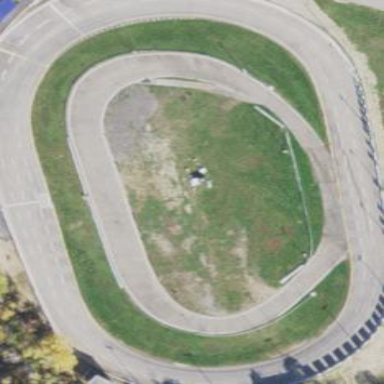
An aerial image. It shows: Motor sport raceway with asphalt surface.